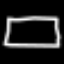
Label: square